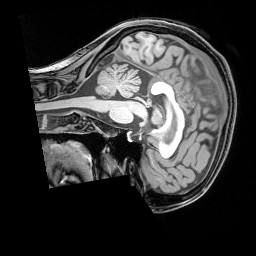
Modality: T1w
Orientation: sagittal
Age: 26
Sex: female
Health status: healthy
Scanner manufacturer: siemens
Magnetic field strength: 3 T
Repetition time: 1.65 s
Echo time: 0.00182 s